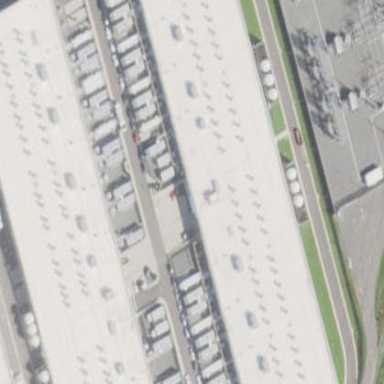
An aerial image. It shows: Data center building.